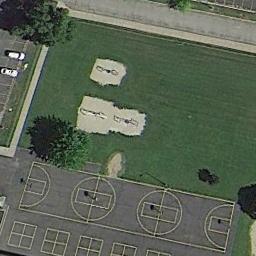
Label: basketball_court